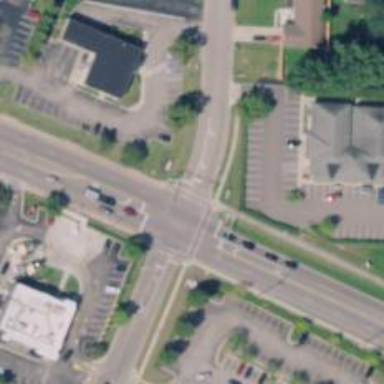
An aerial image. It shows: Marked road crossing.